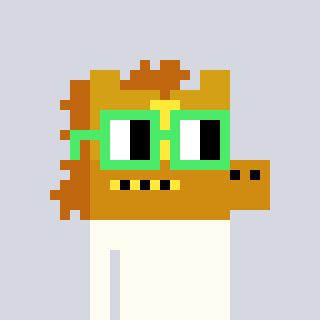
a pixel art character with square light green glasses, a yellow horse-shaped head and a hotbrown-colored body on a cool background